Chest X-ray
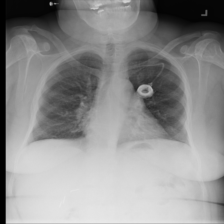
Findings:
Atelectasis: negative
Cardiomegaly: negative
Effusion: negative
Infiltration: negative
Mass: negative
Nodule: negative
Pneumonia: negative
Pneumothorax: negative
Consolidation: negative
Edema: negative
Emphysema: negative
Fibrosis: negative
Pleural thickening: negative
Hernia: negative